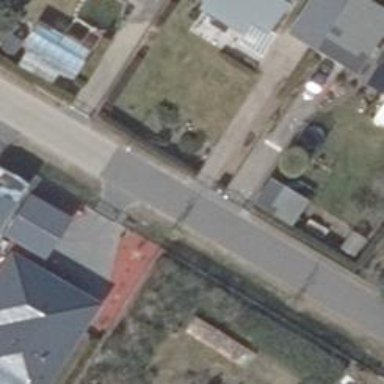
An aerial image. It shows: Driveway.